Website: walmart
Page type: account-selection
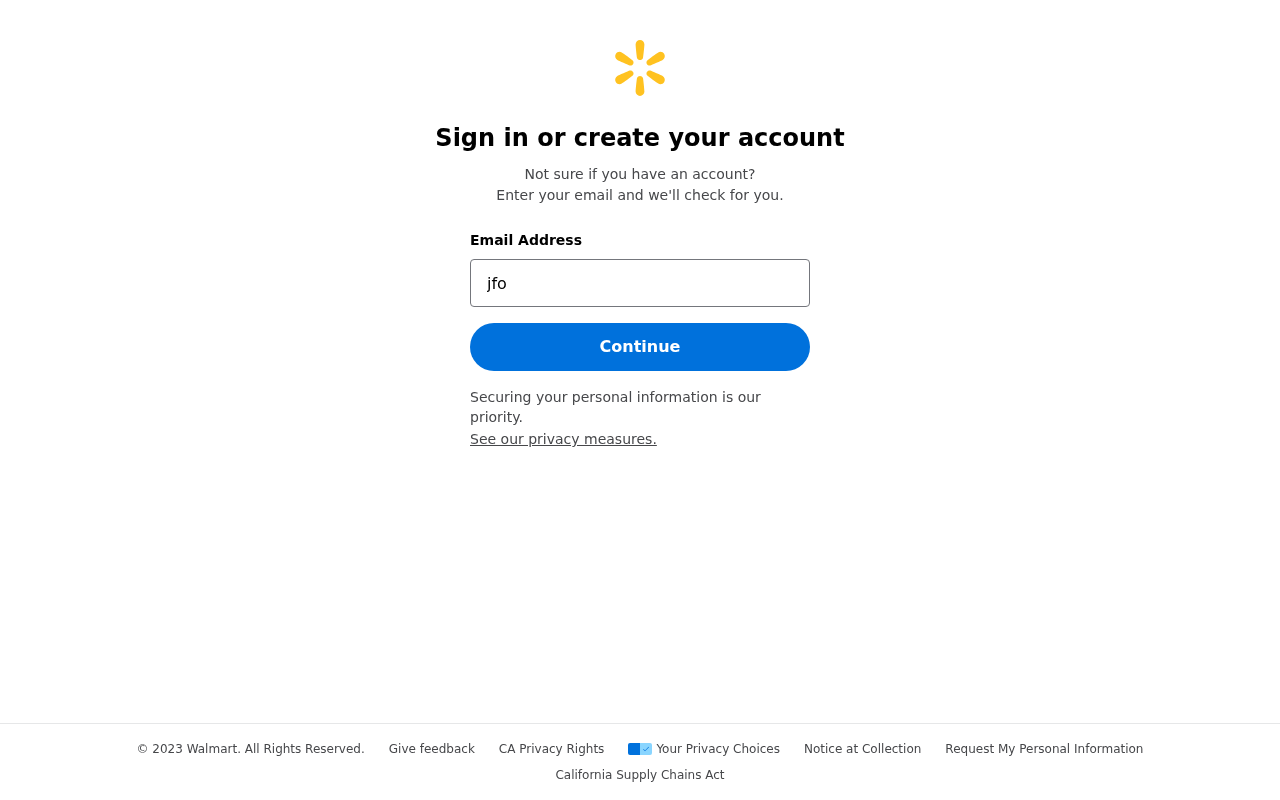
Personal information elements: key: PII_EMAIL
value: jfox@gmail.com